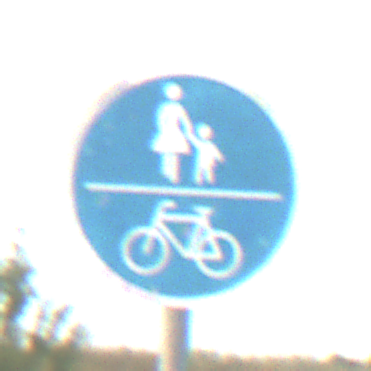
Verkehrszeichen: GemeinsamerGehUndRadweg
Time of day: SunriseSunset
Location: Outdoor (RoadRail)
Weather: PartlyCloudy
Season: NotSpecified
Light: Natural